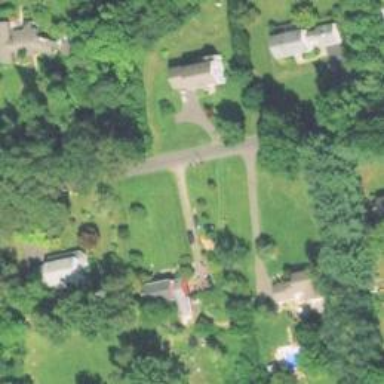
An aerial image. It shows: Residential driveway serving as service road.